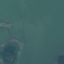
Land use / land cover: SeaLake